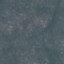
Land use / land cover: HerbaceousVegetation